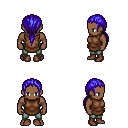
a pixel art fantasy rpg character, male body template, human, dark skin, brown tunic, teal pants, blue ponytail hairstyle, brown shoes, four views (front, back, left, right), 2x2 character sprite sheet, small pixel art, hard edges, no anti-aliasing